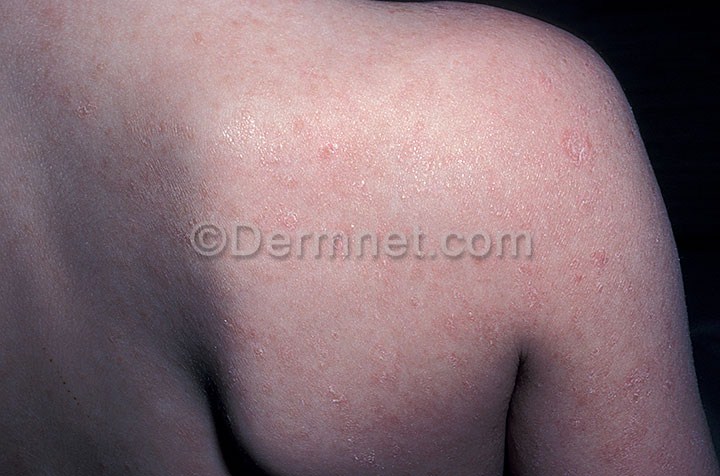
Disease: Psoriasis pictures Lichen Planus and related diseases